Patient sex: F
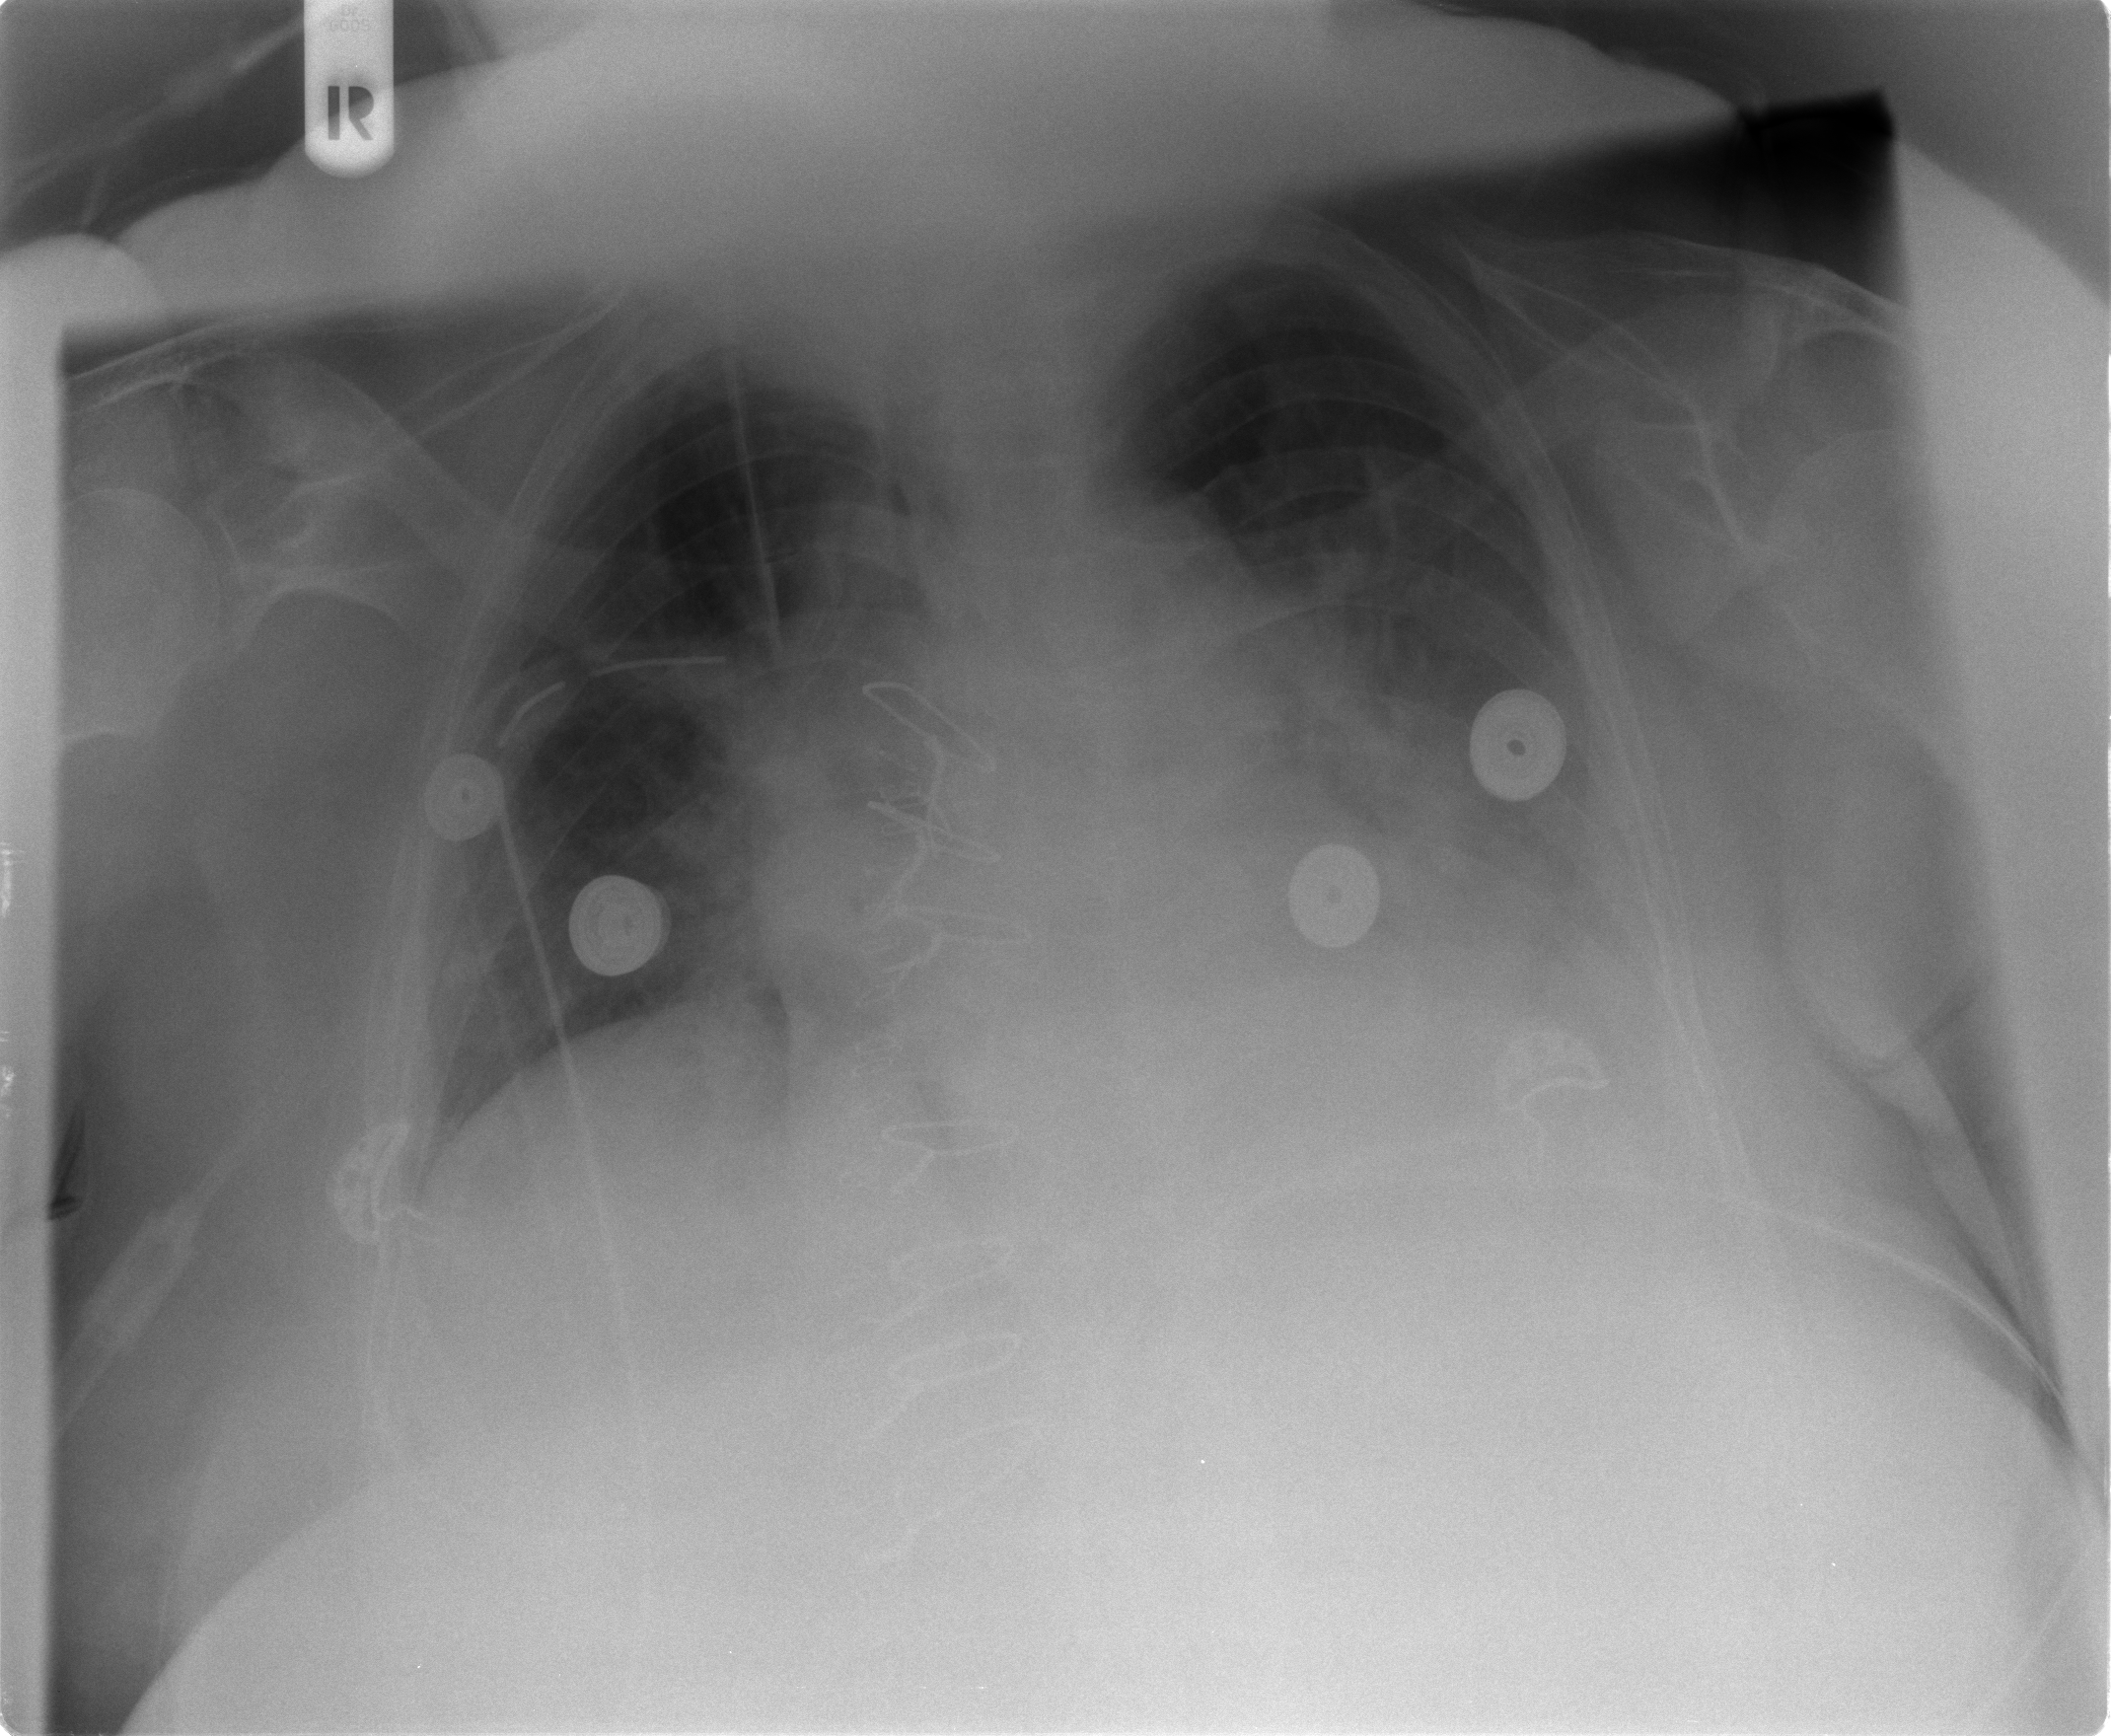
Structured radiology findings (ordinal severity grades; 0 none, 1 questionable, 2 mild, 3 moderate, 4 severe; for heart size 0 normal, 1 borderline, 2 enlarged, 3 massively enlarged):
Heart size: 2
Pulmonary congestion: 2
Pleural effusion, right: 0
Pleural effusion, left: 3
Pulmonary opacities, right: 2
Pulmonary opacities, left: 2
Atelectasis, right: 2
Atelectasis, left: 2